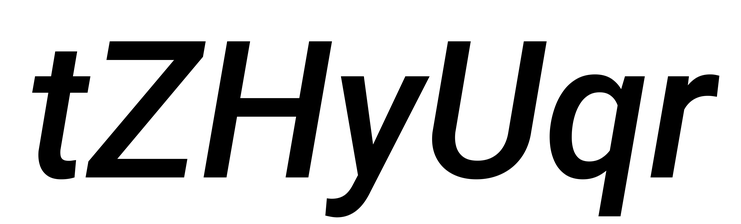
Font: Roboto-Italic_Medium_Italic